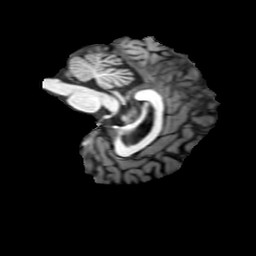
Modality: T1w
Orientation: sagittal
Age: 47
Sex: female
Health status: healthy